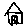
Label: house